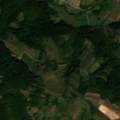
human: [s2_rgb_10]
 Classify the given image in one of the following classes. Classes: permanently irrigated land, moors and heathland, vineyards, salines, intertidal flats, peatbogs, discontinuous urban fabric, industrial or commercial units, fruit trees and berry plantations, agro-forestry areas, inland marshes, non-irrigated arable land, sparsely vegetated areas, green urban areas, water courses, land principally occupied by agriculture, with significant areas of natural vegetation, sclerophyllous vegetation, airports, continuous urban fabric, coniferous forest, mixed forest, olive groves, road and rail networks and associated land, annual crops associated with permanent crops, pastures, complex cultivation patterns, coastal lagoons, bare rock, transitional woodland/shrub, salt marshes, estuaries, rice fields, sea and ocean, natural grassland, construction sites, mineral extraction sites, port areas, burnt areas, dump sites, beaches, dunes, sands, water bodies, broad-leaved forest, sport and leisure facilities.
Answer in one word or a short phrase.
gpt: complex cultivation patterns, land principally occupied by agriculture, with significant areas of natural vegetation, broad-leaved forest